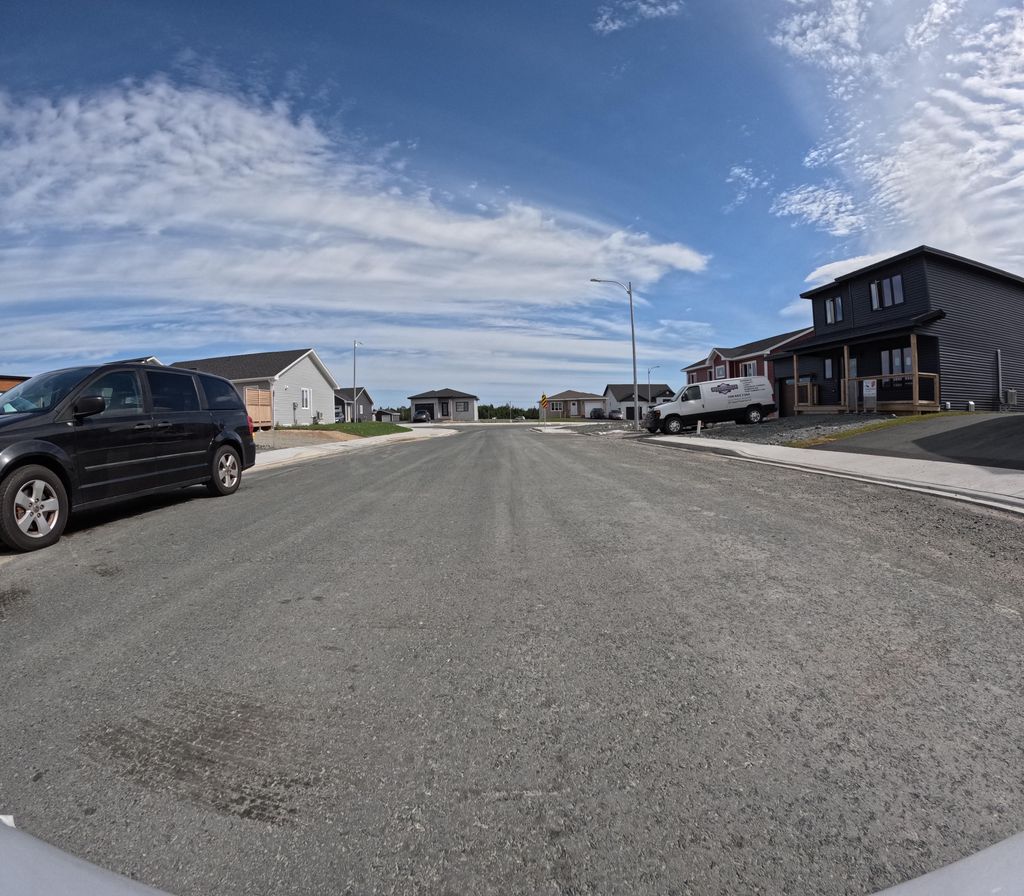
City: st_johns